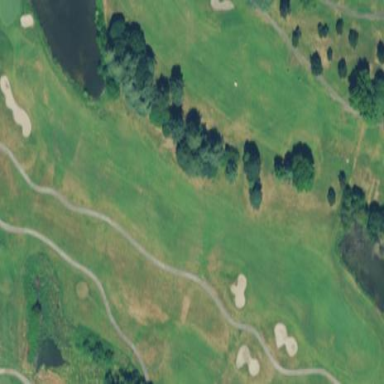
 specifically mown fairway on golf course."